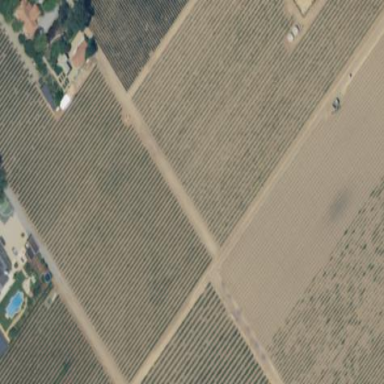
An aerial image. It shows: Vineyard growing grapes.